Question: I'm trying to have a go at learning about PostgreSQL and in particular, it's PostGIS extension and the benefits with regards to geographic spatial features it provides. I've loaded a PostgreSQL DB with a table that contains 30,000 records of latitude, longitude and a price value (for houses) and I want to start querying the DB to return all the rows that would be in a radius of Xkm of a particular latitude and longitude.
I've hit a brick wall as to how I might run this type of query as I've found the documentation to be quite limited online and I've found no similar attempts at this method of querying online.
Some methods I've tried:
'''
SELECT *
FROM house_prices
WHERE ST_DWithin( ST_MakePoint(53.<PHONE>,-6.269547099999954)) <= radius_mi *
1609.34;
This prompts the following error:
ERROR: function st_dwithin(geometry) does not exist
'''
Another attempt:
'''
SELECT * FROM house_prices ST_DWithin( 53.<PHONE>, -6.269547099999954, 5); <-- A latitude value, longitude value and 5 miles radius
This prompts the following error:
ERROR: syntax error at or near "53.<PHONE>"
'''
Could anyone point me in the right direction/ know of some documentation I could look at?
** Edit **
Structure and set up of database and table in pgAdmin4

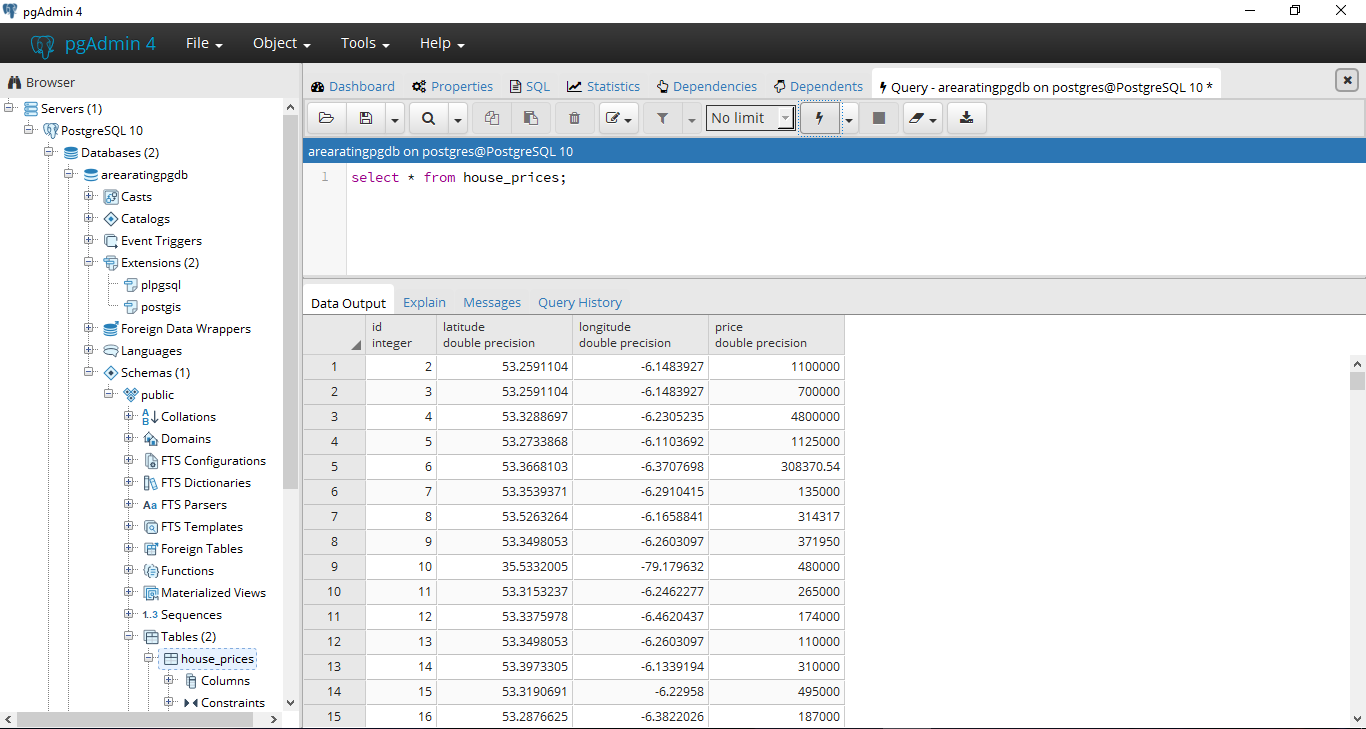
Answer: The first query has an invalid number of parameters. The function <URL> expects at least two geometries and the srid distance,
and optionally a Boolean parameter indicating the usage of a spheroid (see <URL>.
The second query is missing a 'WHERE' clause and has the same problem as the first query.
Example from <URL>:
'''
SELECT s.gid, s.school_name
FROM schools s
LEFT JOIN hospitals h ON ST_DWithin(s.the_geom, h.the_geom, 3000)
WHERE h.gid IS NULL;
'''
Perhaps something like this would be what you want to achieve:
'''
SELECT *
FROM house_prices h
WHERE ST_DWithin(ST_MakePoint(53.3348,-6.2695),h.geom,h.radius_mi * 1609.34)
'''
Also pay attention to the order of the coordinates pair ( or ), otherwise you might easily land on the sea with these coordinates ;-)
: Taking into account that there is no geometry on the table, so the points are stored in two different columns, longitude and latitude:
'''
SELECT *
FROM house_prices
WHERE ST_DWithin(ST_MakePoint(longitude,latitude),ST_MakePoint(53.3348,-6.2695),1609.34)
'''